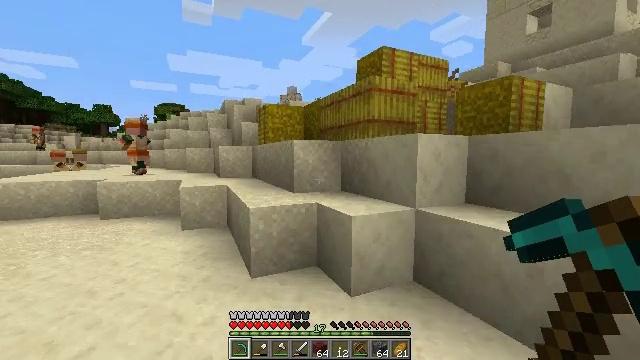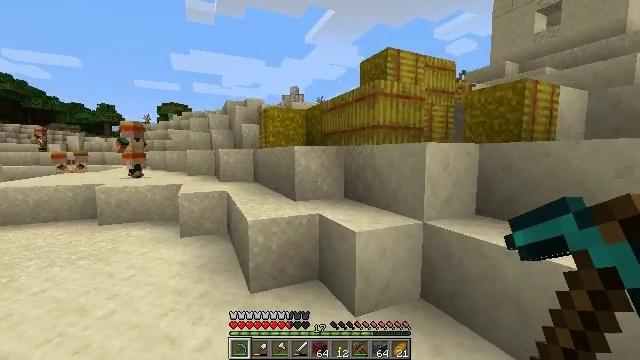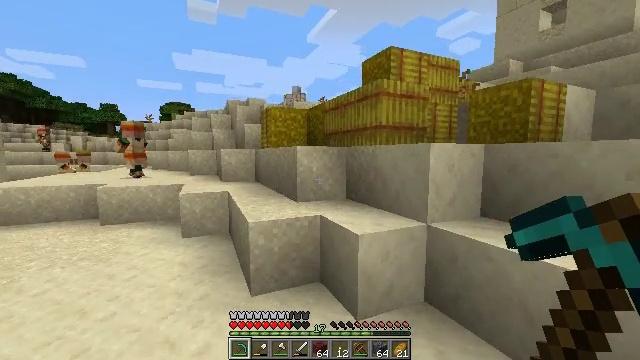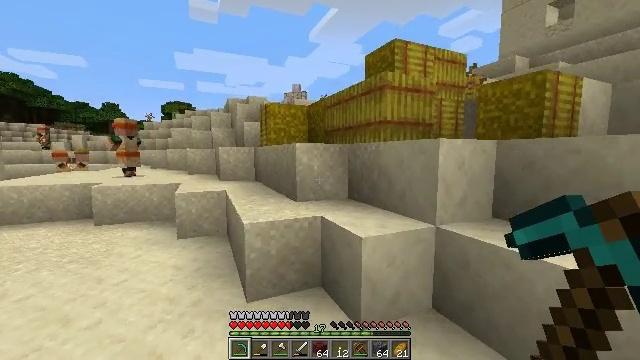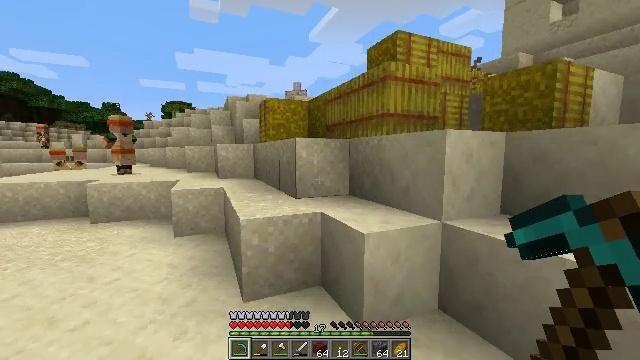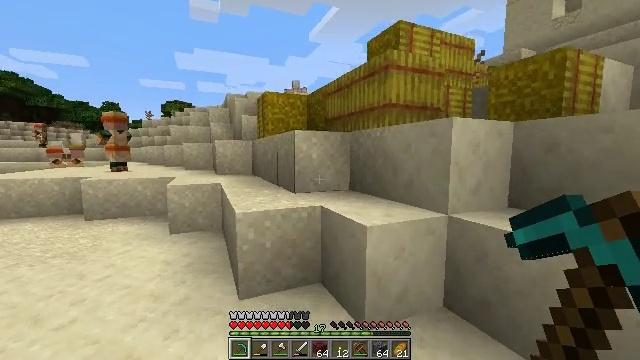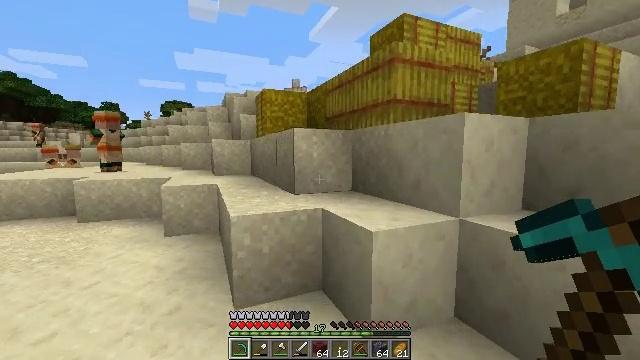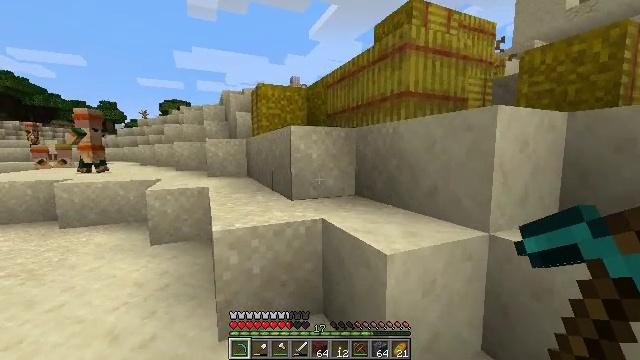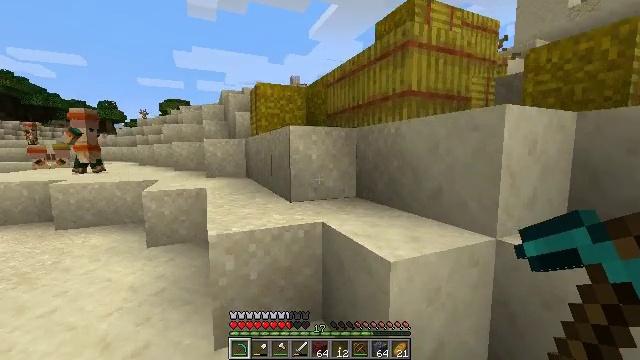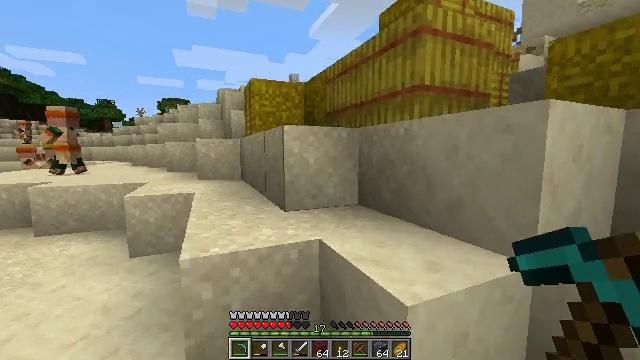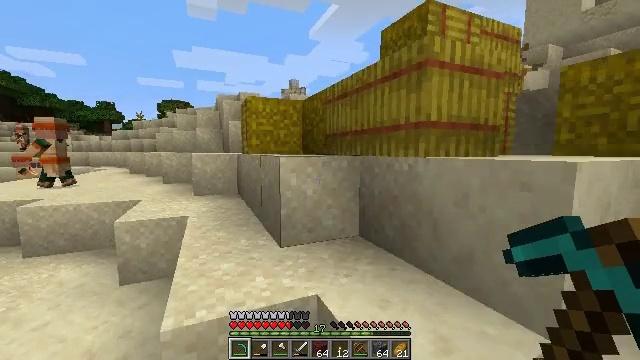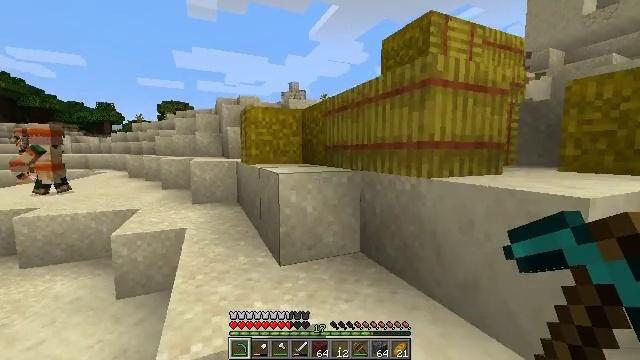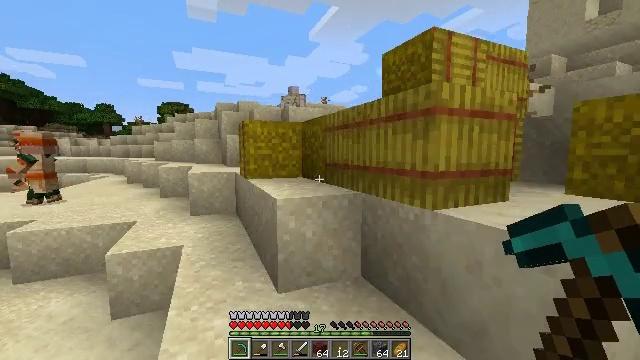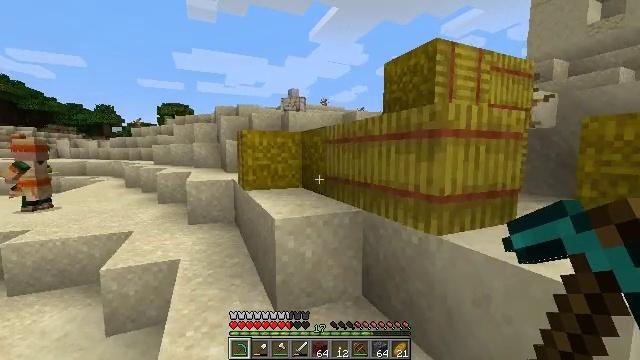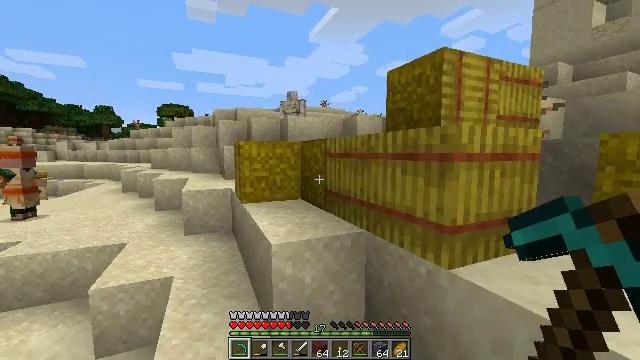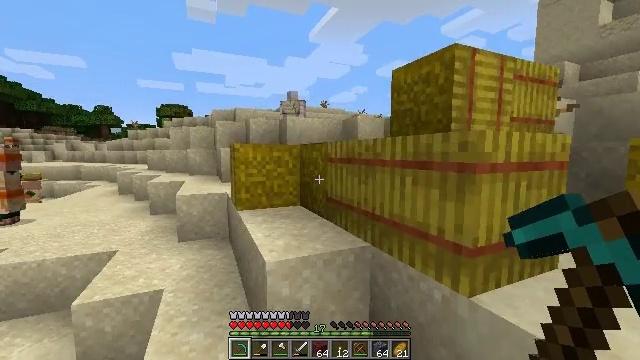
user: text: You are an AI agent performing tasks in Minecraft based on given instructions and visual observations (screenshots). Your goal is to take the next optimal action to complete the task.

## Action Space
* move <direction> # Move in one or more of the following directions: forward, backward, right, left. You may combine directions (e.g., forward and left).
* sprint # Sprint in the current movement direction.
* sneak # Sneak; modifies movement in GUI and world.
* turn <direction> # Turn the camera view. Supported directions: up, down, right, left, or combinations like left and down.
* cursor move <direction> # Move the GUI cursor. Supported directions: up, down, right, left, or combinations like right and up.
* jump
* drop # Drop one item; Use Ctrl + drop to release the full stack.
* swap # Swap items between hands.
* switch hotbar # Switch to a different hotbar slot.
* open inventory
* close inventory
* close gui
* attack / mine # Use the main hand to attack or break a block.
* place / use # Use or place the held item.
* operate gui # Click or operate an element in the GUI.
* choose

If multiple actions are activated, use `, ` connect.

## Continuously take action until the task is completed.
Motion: motion action
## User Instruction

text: Gather the white glazed terracotta from a structure.
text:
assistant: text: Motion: move forward, jump
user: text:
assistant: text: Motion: move forward, jump
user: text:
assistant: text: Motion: move forward
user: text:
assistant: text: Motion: move forward
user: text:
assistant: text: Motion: move forward
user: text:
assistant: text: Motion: move forward
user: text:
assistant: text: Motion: move forward
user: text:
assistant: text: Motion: move forward
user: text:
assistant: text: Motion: move forward
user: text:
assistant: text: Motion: move forward, jump
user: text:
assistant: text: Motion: move forward, jump
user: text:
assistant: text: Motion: move forward, jump
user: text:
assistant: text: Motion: move forward, jump
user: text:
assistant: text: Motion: move forward, jump
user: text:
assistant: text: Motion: move forward, jump
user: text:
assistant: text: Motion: move forward, jump
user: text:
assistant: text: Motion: move forward, jump
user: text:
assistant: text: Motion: move forward
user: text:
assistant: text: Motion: move forward
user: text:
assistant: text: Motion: move forward
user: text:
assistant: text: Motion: move forward
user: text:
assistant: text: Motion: move forward
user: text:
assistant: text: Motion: move forward, turn right
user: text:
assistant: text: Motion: move forward, turn right
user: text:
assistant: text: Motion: move forward, turn right
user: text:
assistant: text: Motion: move forward, turn right
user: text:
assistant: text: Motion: move forward and move right, turn right
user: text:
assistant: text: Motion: move forward and move right, turn right
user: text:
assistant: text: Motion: move forward and move right
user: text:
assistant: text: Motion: move forward and move right